Chest X-ray. View position: PA
Patient age: 58
Patient sex: M
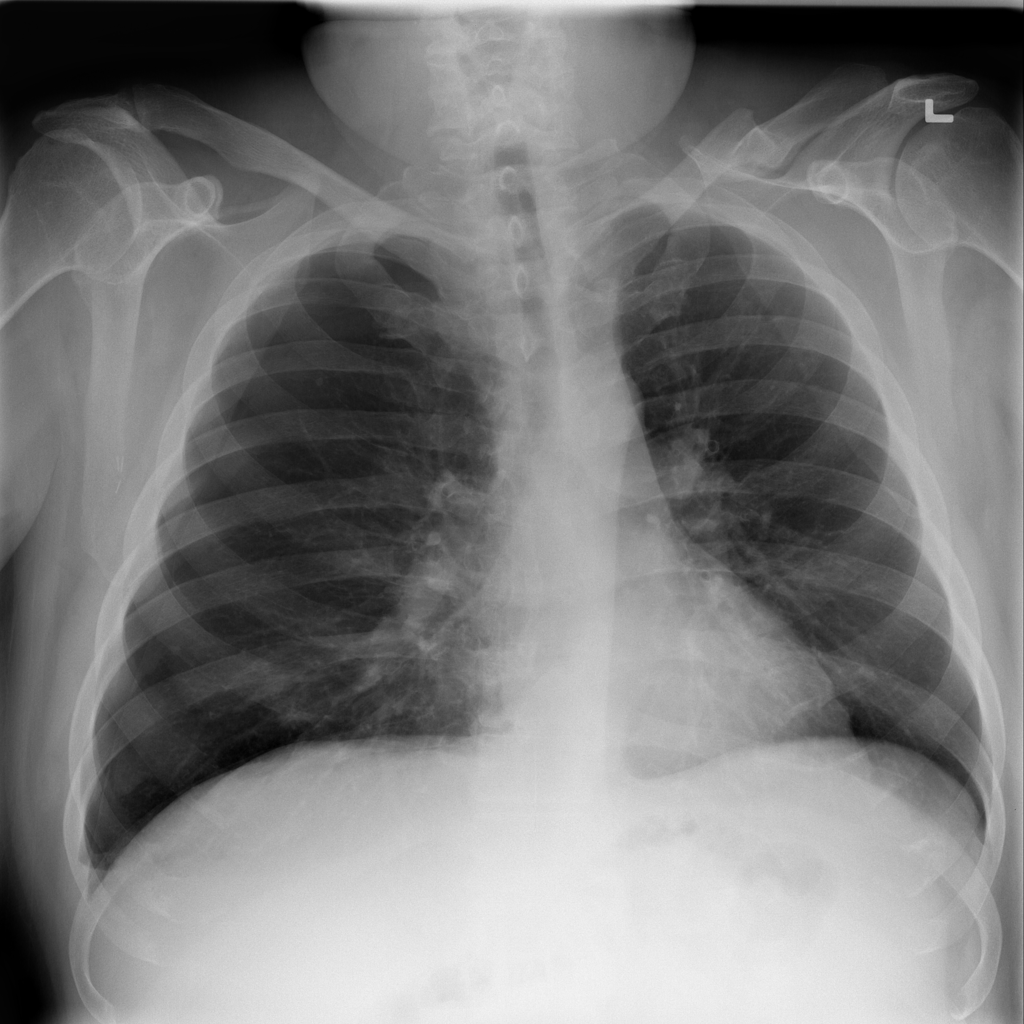
Finding: Pneumothorax